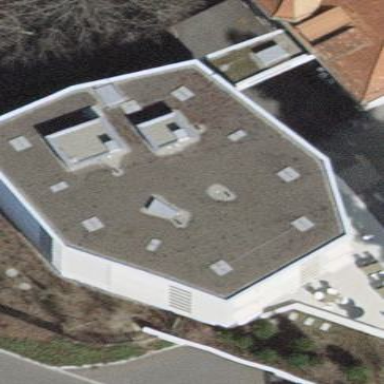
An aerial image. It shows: Nursing home building.